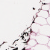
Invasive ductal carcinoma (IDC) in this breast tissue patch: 0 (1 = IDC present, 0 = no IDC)